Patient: sex M, age 74
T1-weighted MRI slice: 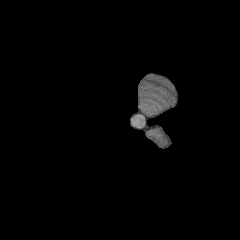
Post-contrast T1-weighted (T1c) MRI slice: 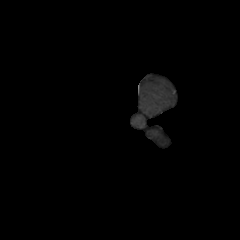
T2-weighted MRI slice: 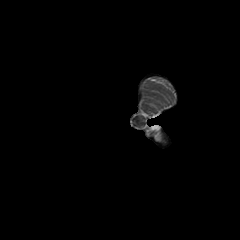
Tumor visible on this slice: no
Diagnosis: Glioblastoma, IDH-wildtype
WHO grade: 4